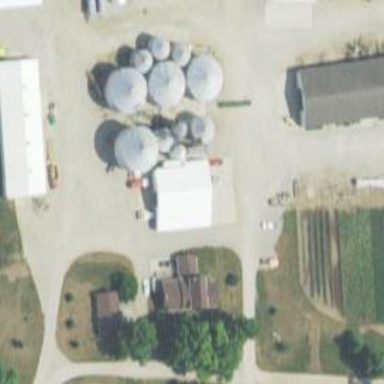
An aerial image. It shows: Silo.